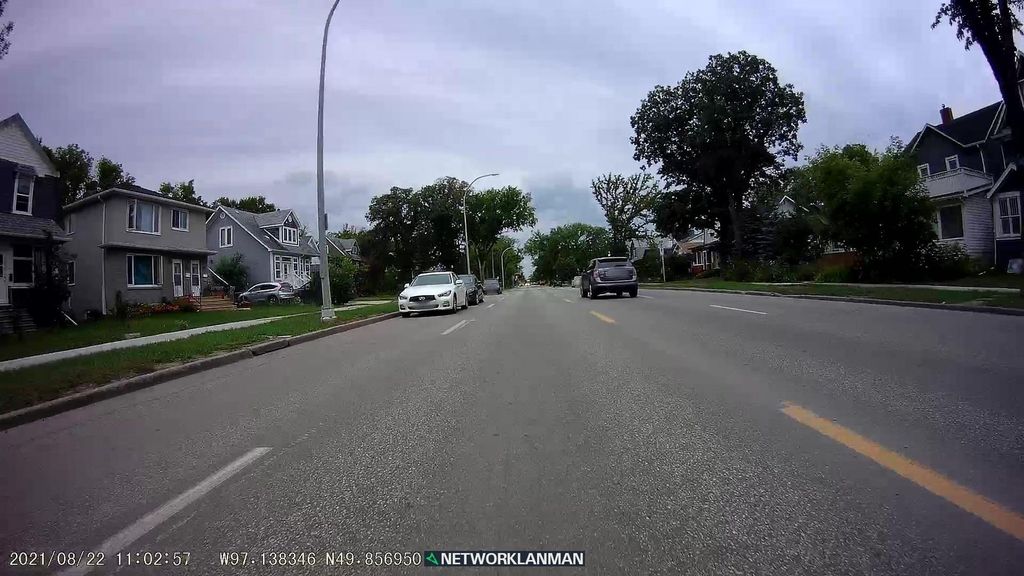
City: winnipeg